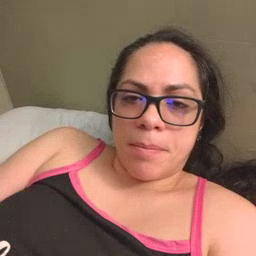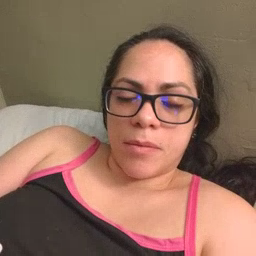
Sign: time